Aerial crown-view tile of a tropical tree (Barro Colorado Island, Panama), acquired 20241014:
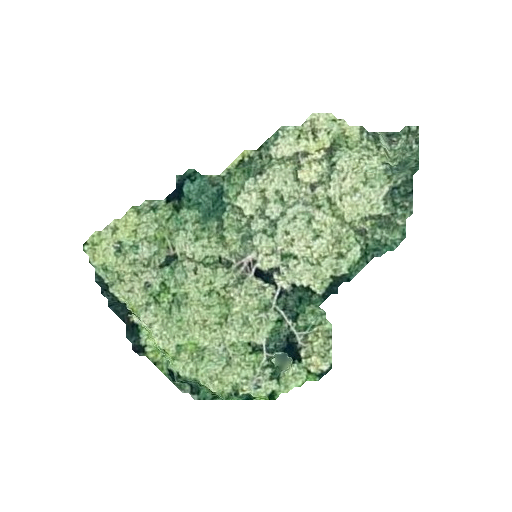
Species: Ocotea leptobotra
GBIF accepted scientific name: Ocotea leptobotra
Crown area: 91.724 m²